Aerial crown-view tile of a tropical tree (Barro Colorado Island, Panama), acquired 20241216:
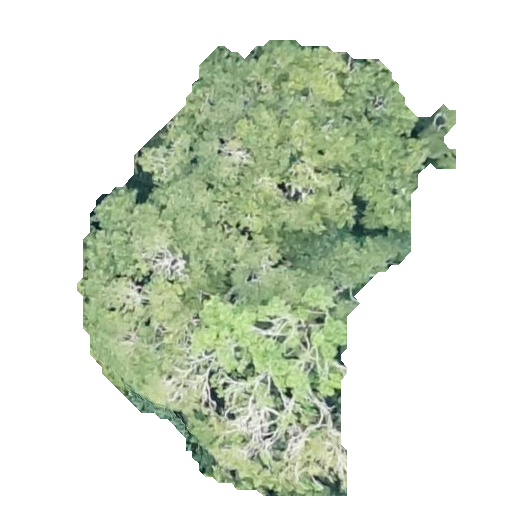
Species: Jacaranda copaia
GBIF accepted scientific name: Jacaranda copaia
Crown area: 156.503 m²